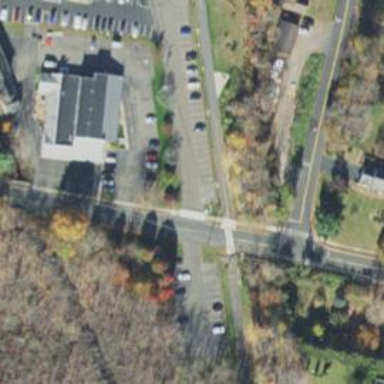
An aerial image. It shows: Asphalt road crossing abandoned railway at crossing.